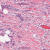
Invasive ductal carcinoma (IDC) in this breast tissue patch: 1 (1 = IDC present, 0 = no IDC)